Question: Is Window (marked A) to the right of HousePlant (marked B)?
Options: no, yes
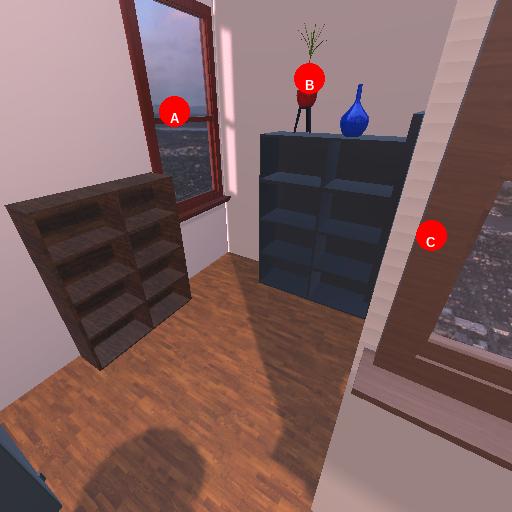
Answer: no